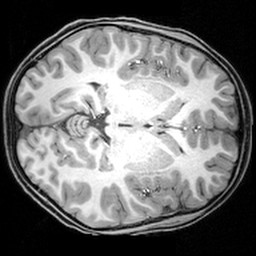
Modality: T1w
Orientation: axial
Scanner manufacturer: siemens
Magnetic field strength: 3 T
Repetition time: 1.9 s
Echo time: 0.00397 s